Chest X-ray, AP view. Patient: 28 years old, sex M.
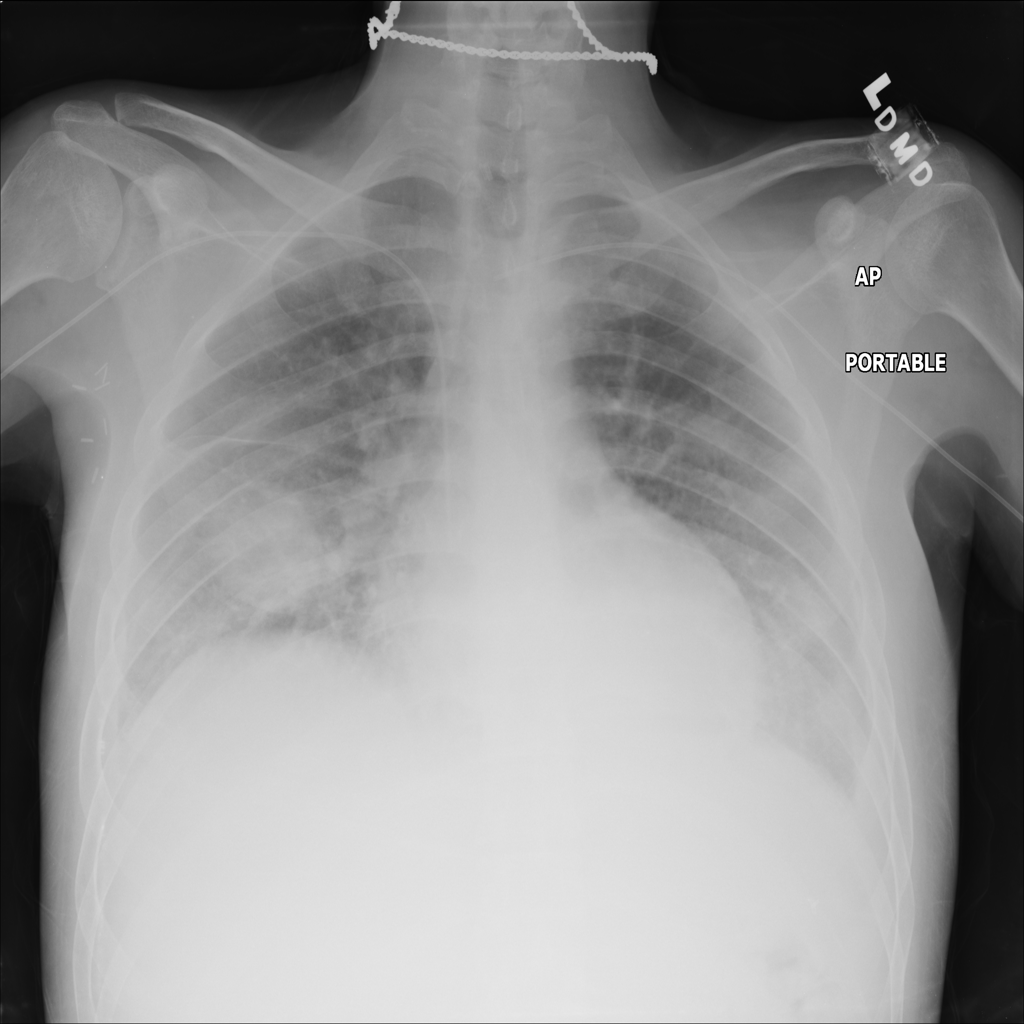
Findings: Effusion, Mass